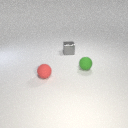
small red rubber sphere in front of small green rubber sphere